Brain MRI, t2w sequence, axial 2D slice.
Patient: age 43, sex F, weight 95 kg, height 1.95 m
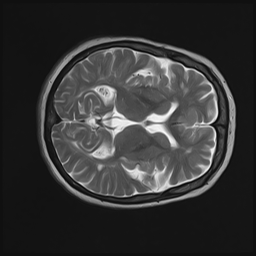